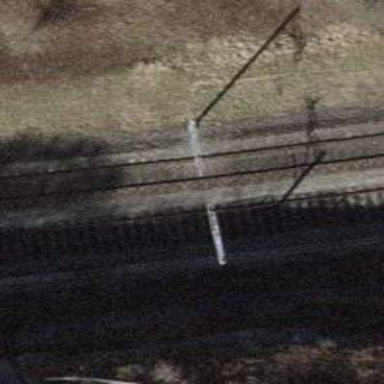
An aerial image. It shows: Railway with electrified contact lines.